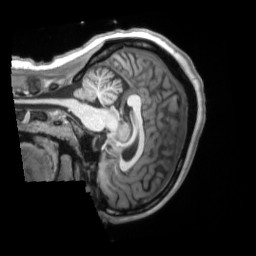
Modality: T1w
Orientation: sagittal
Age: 26
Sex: female
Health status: ill
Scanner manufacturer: siemens
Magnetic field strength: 3 T
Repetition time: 2.2 s
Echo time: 0.00157 s